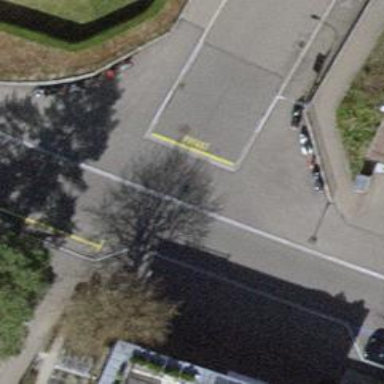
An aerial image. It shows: Unmarked crossing with traffic calming table.